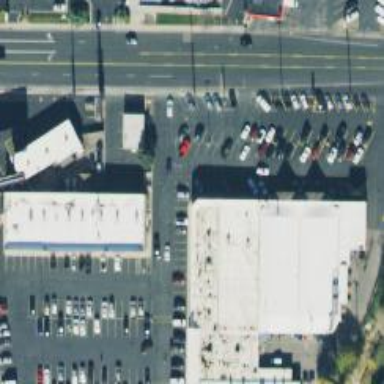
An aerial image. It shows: Supermarket.